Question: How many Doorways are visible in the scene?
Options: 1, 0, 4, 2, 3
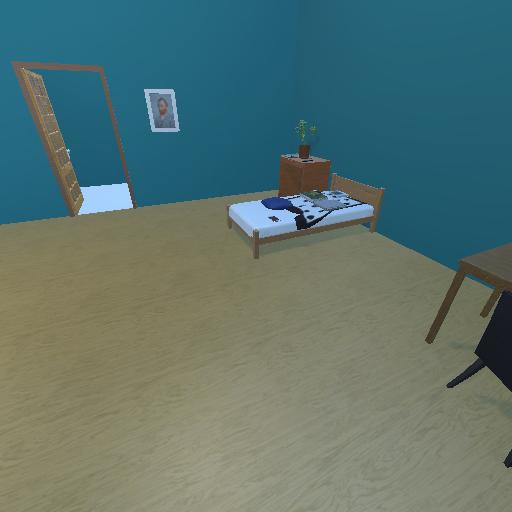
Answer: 1